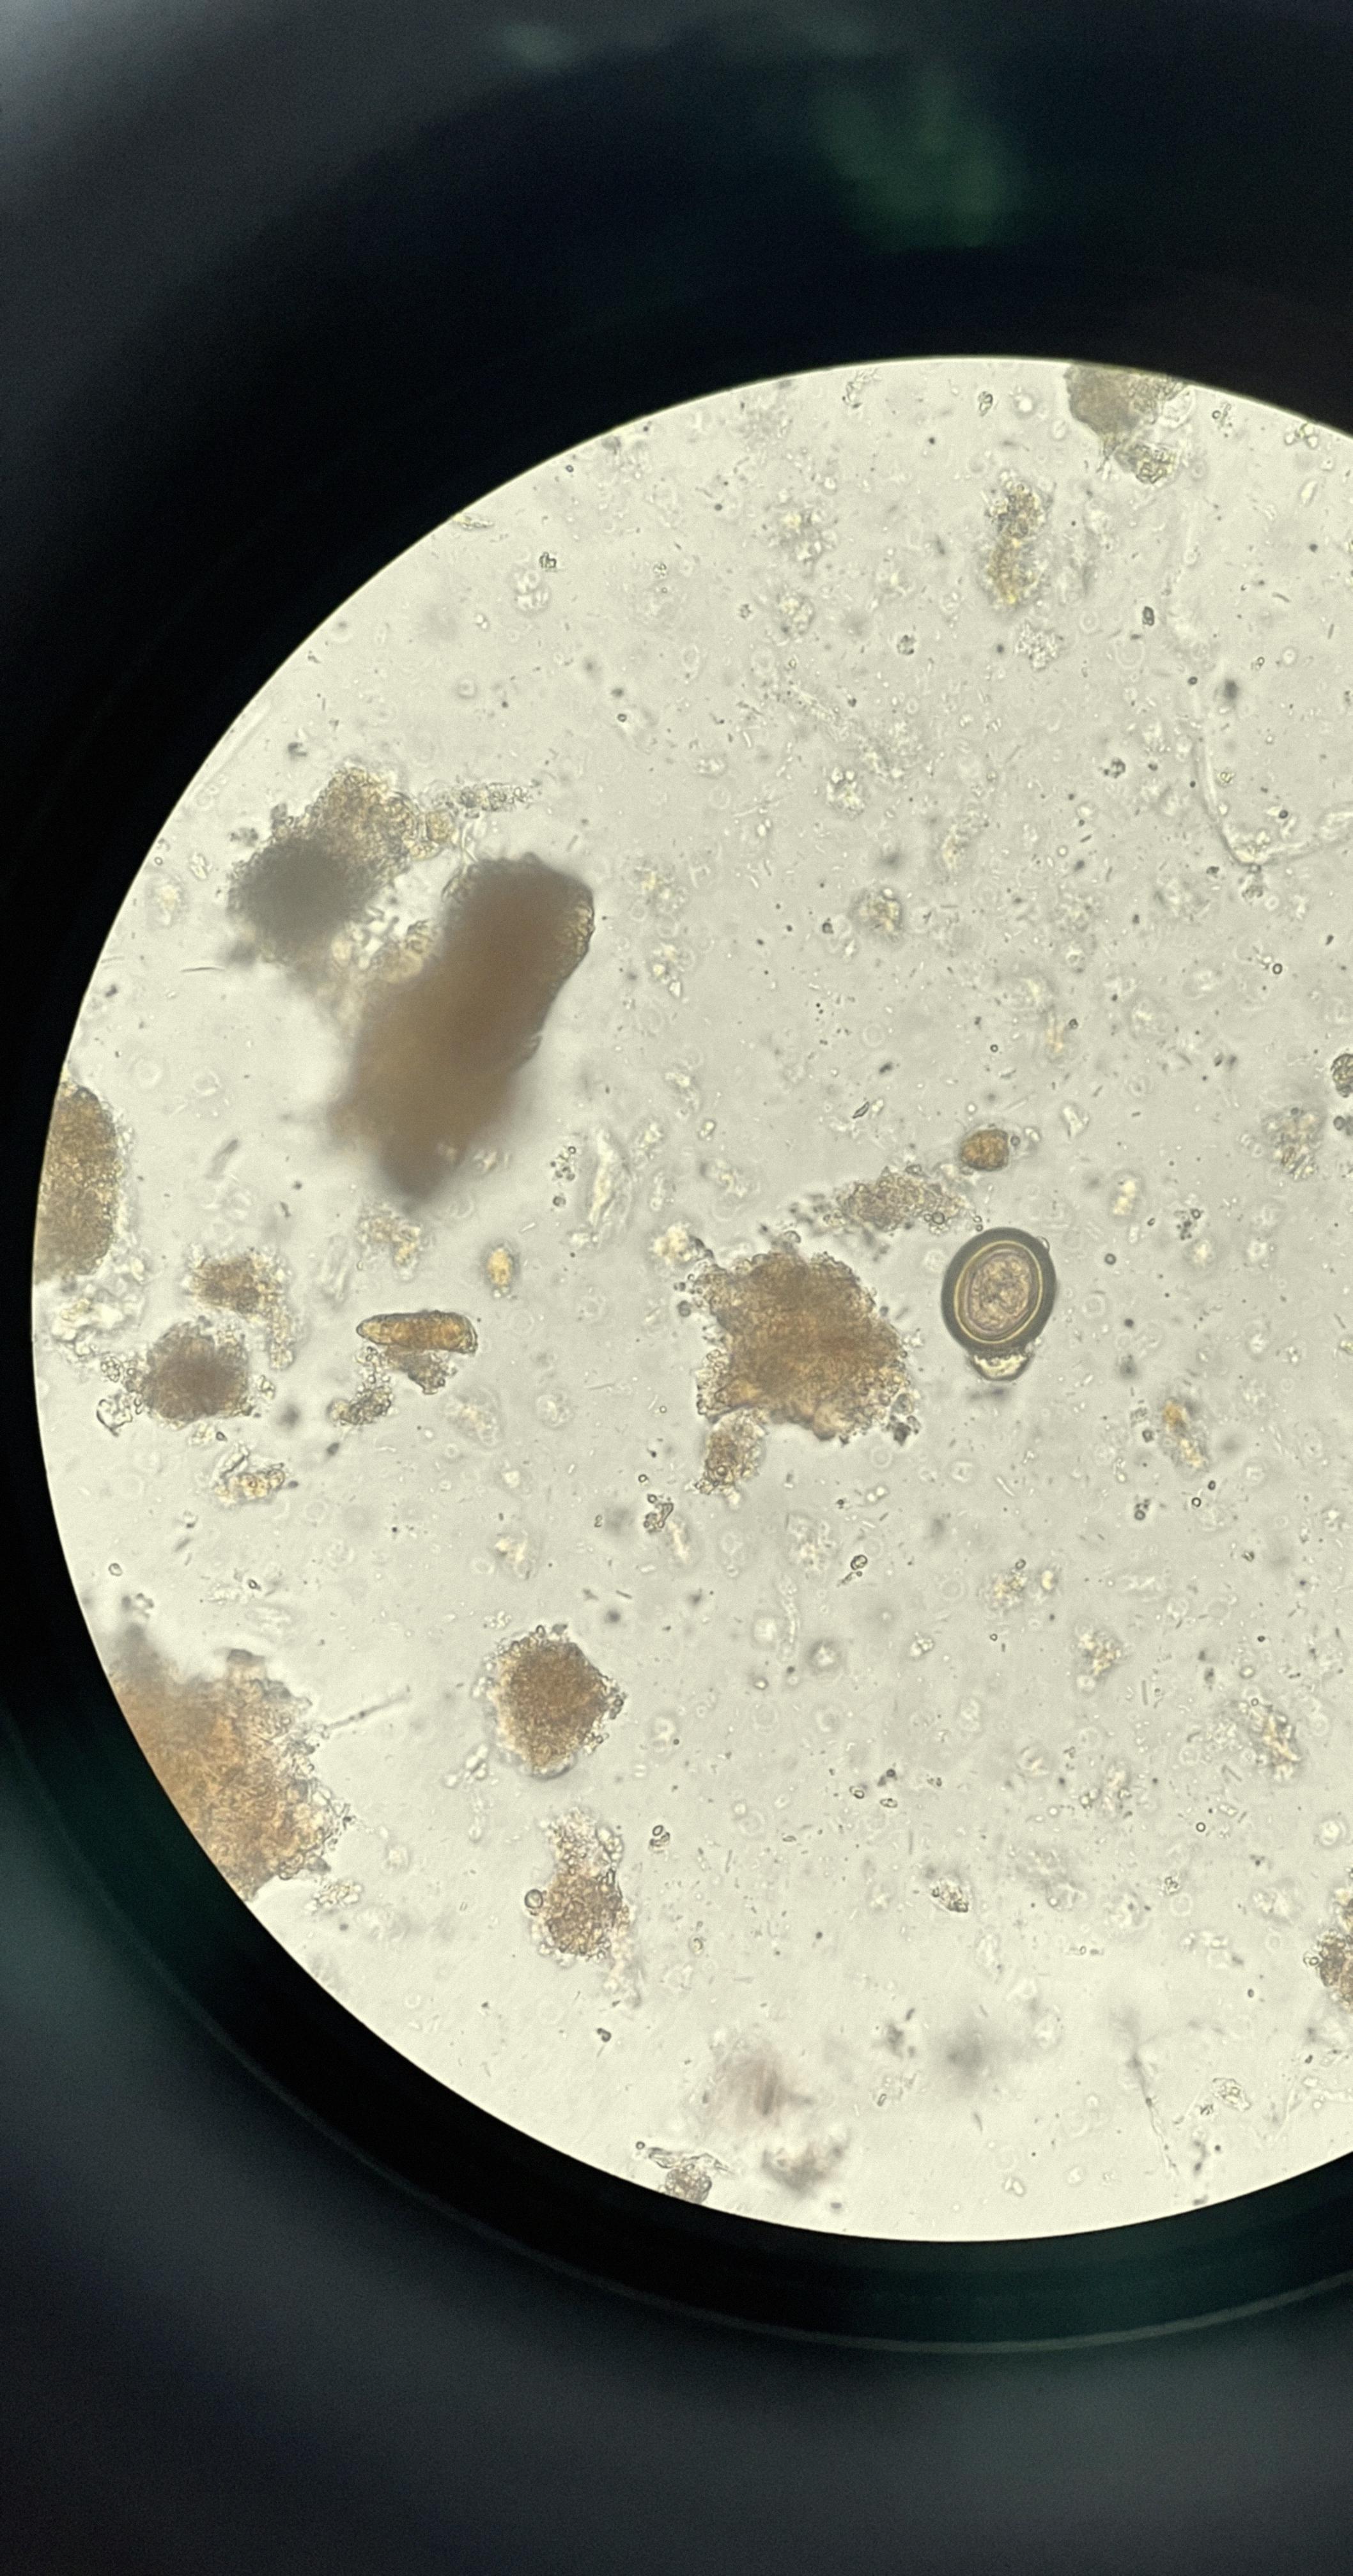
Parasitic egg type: Taenia spp. egg